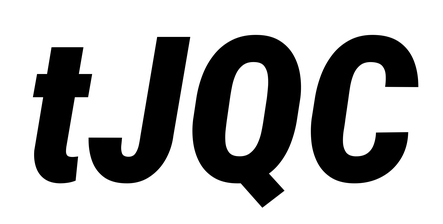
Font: Roboto-Italic_Condensed_Black_Italic